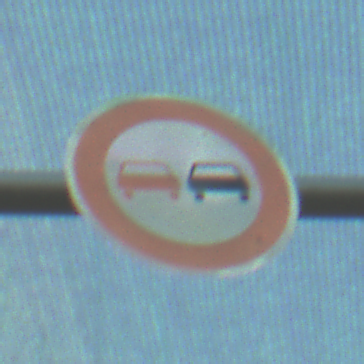
Verkehrszeichen: Ueberholverbot
Umgebung: Roofed, Special
Tageszeit: MorningAfternoon
Wetter: PartlyCloudy
Licht: Natural
Jahreszeit: NotSpecified
Kontrast: MediumContrast